Field crop: maize
Growth stage: 2
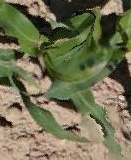
Species: maize